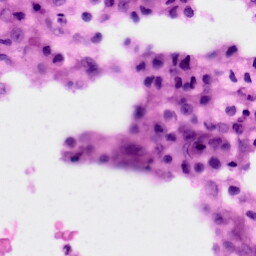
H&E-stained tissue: Skin